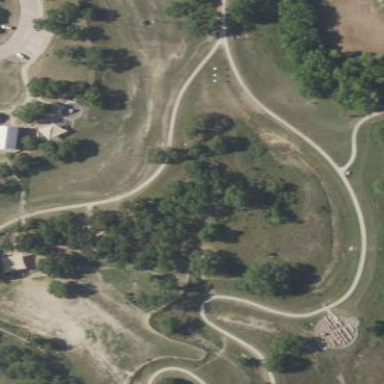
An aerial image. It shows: Dog park for leisure land.